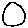
Label: circle